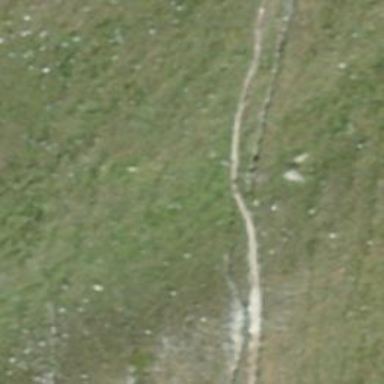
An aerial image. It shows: Path on the ground.